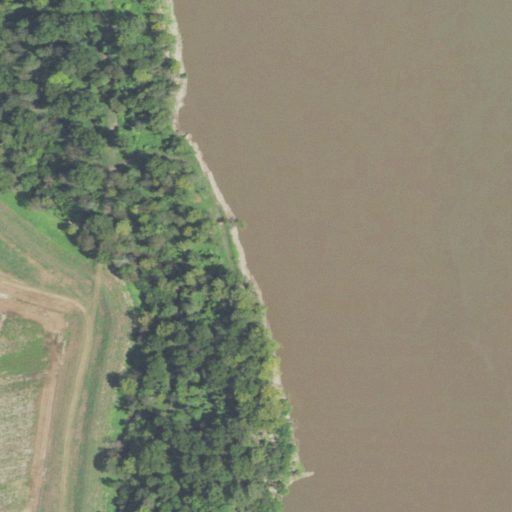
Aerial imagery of cape in Louisiana named Wilson Point containing open water, woody wetlands, open development, and cultivated crops